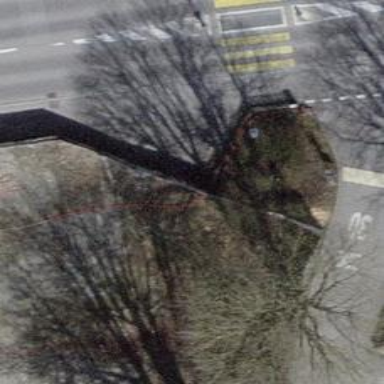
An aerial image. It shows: Post box.